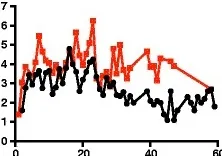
Blood glucose, ketones, and daily weights. Ketones. Are graphed for each day the patient was treated with ERKD. Data for patient no. 2 in the panels (B, D, F) to the right.
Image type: chart (chart)